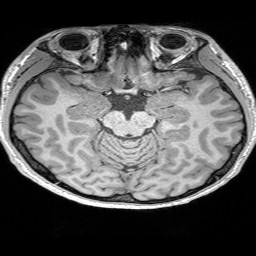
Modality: T1w
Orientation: coronal
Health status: healthy
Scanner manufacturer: siemens
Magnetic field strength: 3 T